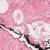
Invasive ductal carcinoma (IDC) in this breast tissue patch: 0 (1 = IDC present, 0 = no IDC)